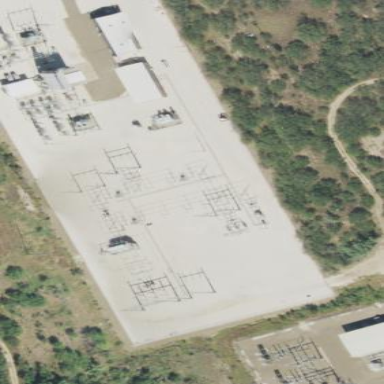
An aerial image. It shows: Power substation with transmission level designation. It is enclosed by fence.